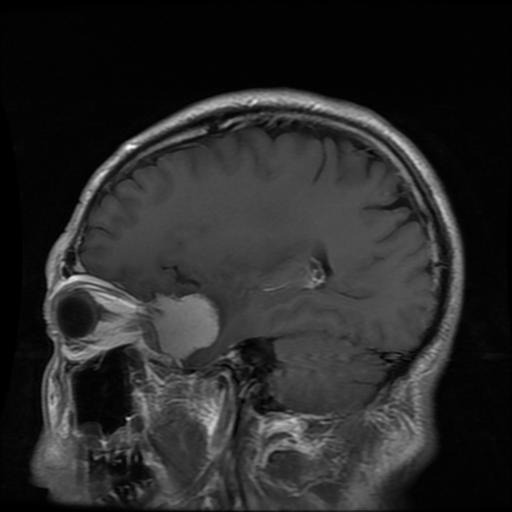
Label: meningioma